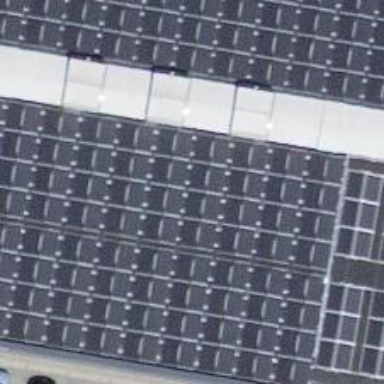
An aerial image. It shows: Solar power generator using photovoltaic method with solar photovoltaic panel types.